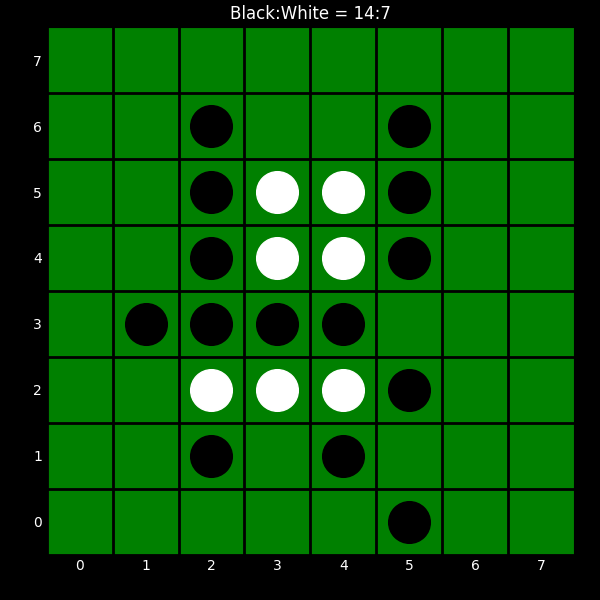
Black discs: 14
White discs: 7